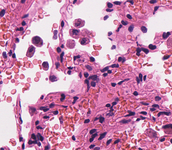
Tumor epithelial tissue: no
Tumor-associated stroma tissue: no
Normal tissue: yes